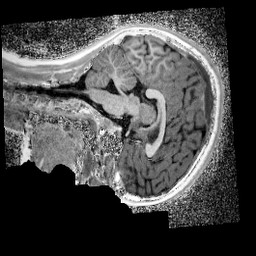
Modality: UNIT1_denoised
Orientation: sagittal
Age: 10
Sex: female
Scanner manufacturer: siemens
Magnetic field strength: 3 T
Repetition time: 4 s
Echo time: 0.00299 s